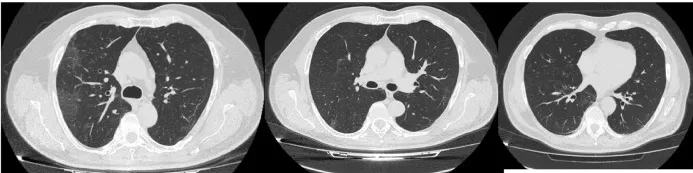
CT scan at day 27.
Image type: radiology (ct)